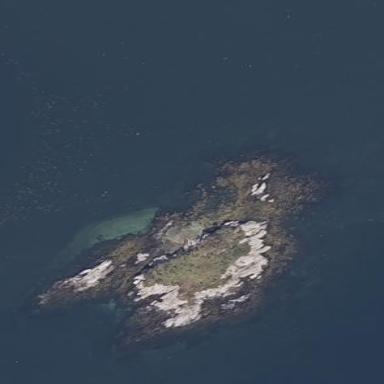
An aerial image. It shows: Island with natural coastline.